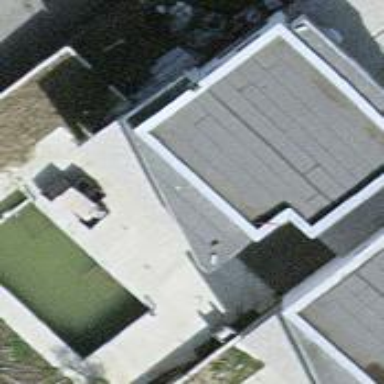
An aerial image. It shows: Swimming pool located in leisure land.